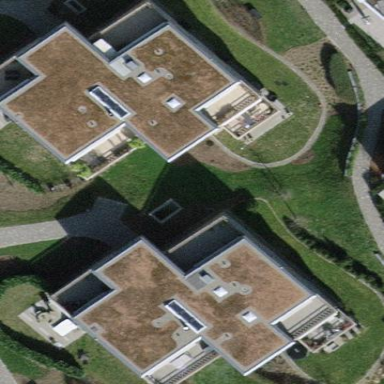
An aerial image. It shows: Building with apartments and flat roof.